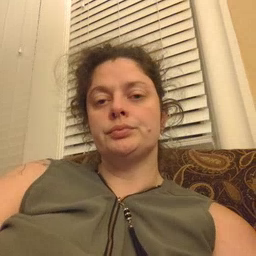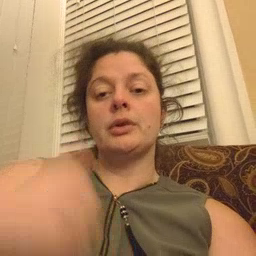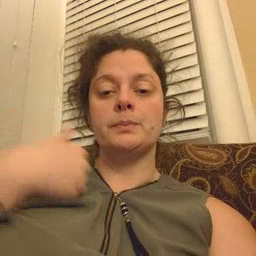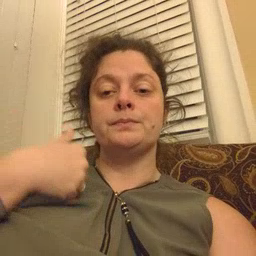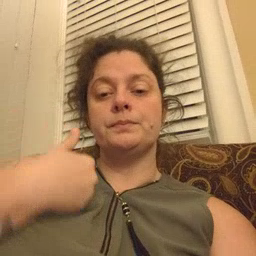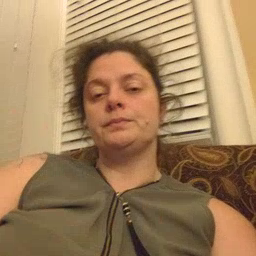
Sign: animal